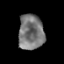
Tissue: prostate
Cell type: T cells
Senescence score: 0.2767
Nuclear area (px): 878
Mean DAPI intensity: 119.232